Field crop: maize
Growth stage: 1
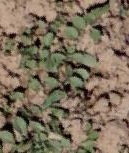
Species: convolvulus